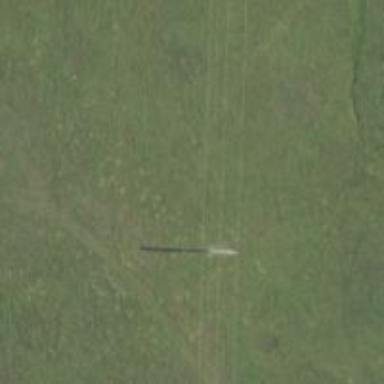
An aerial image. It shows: Power tower.